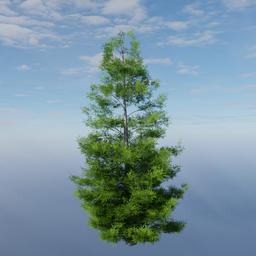
Label: nature